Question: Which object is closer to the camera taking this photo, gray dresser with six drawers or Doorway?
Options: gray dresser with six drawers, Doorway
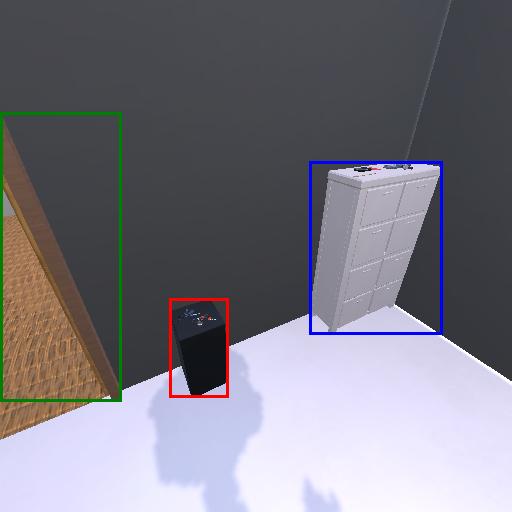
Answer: gray dresser with six drawers